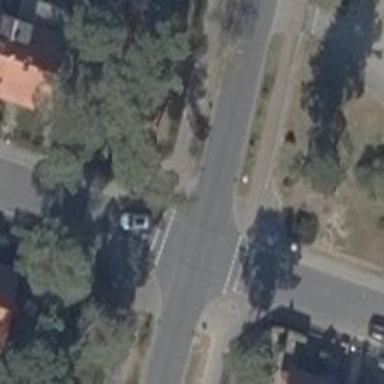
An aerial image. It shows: Residential road with asphalt surface. There are separate sidewalks on both sides of the road.